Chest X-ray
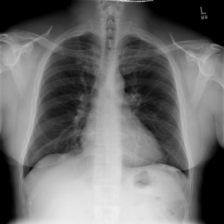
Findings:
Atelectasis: negative
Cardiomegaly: negative
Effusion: negative
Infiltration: negative
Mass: negative
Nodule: negative
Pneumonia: negative
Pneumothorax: negative
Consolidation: negative
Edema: negative
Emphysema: negative
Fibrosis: negative
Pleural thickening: negative
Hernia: negative